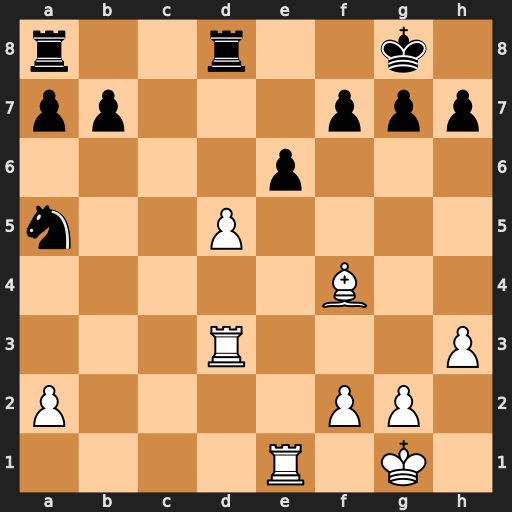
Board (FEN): r2r2k1/pp3ppp/4p3/n2P4/5B2/3R3P/P4PP1/4R1K1
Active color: w
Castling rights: -
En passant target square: -
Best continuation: Bc7 Rxd5 Rxd5 exd5 Bxa5